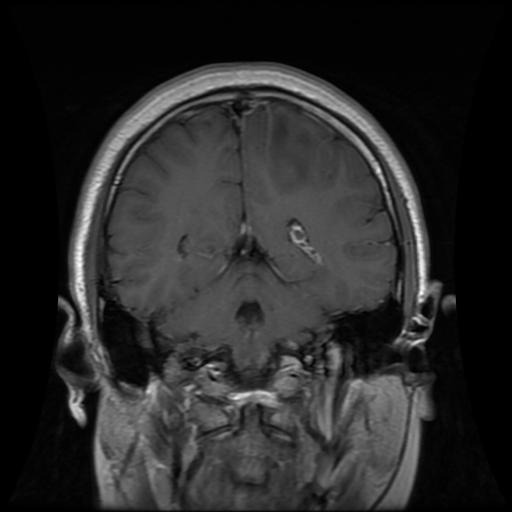
Label: glioma